Aerial crown-view tile of a tropical tree (Barro Colorado Island, Panama), acquired 20250317:
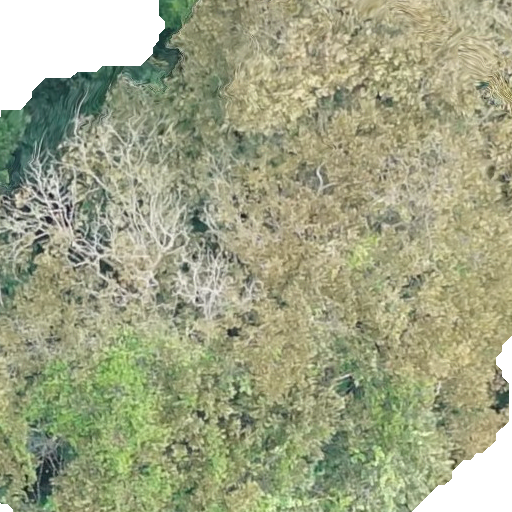
Species: Dipteryx oleifera
GBIF accepted scientific name: Dipteryx oleifera
Crown area: 538.567 m²